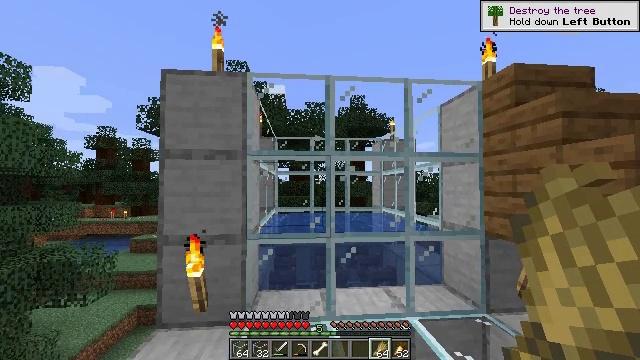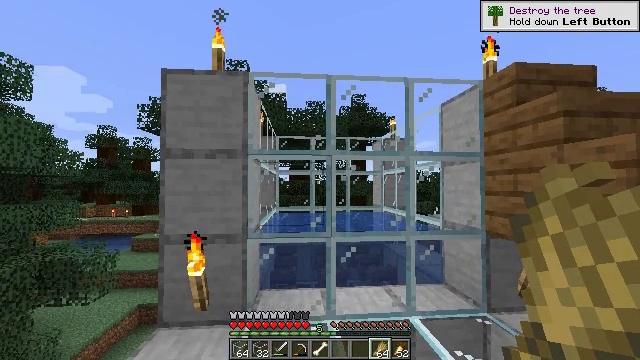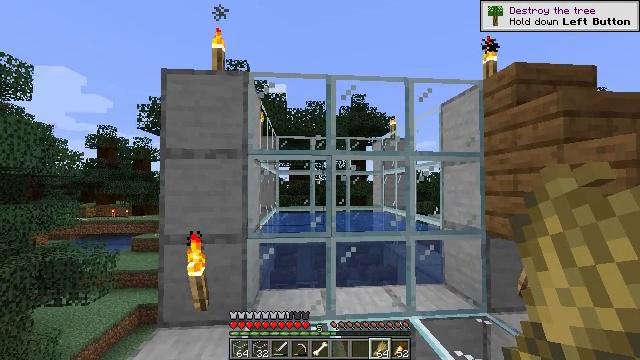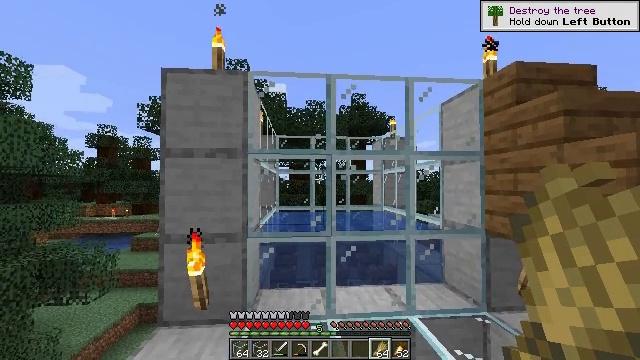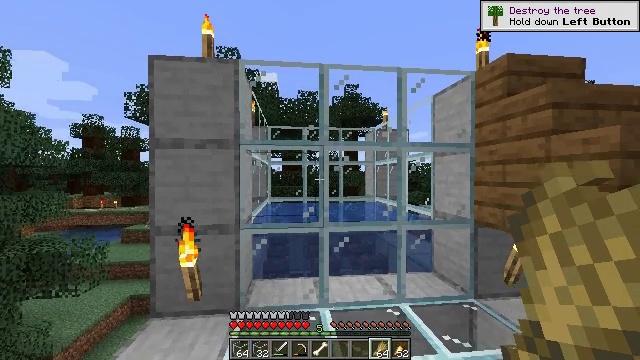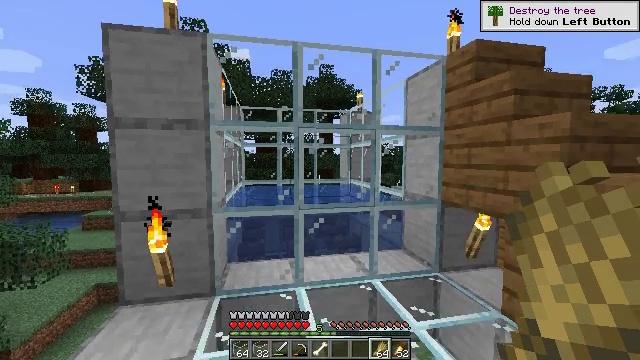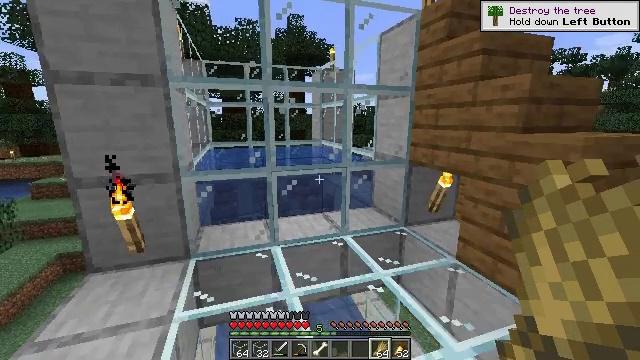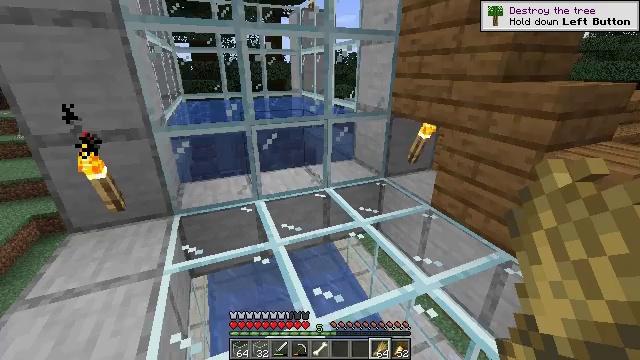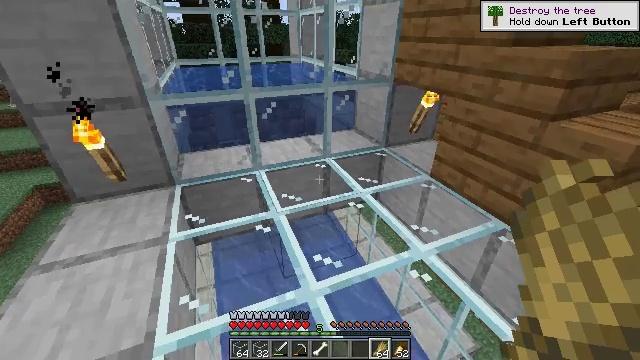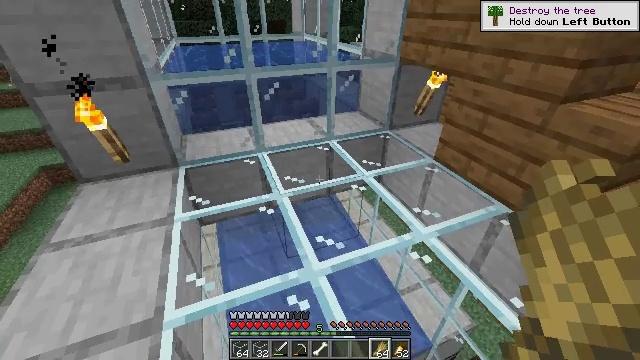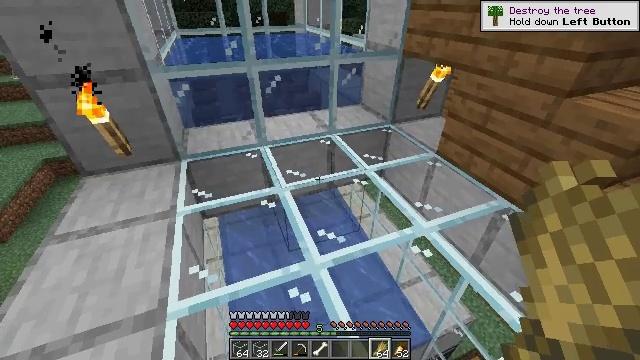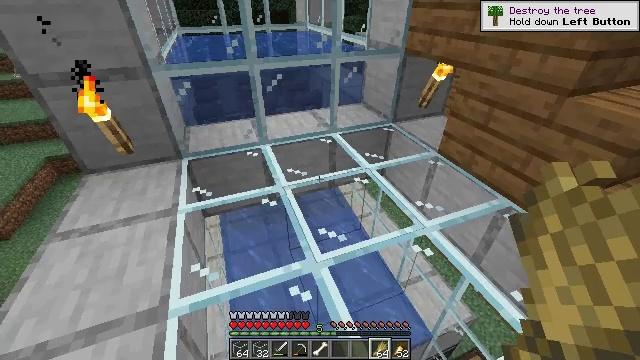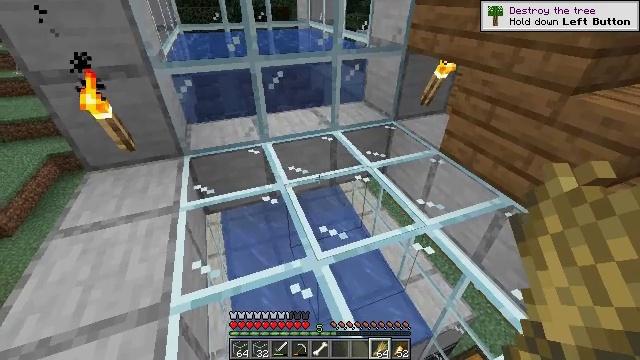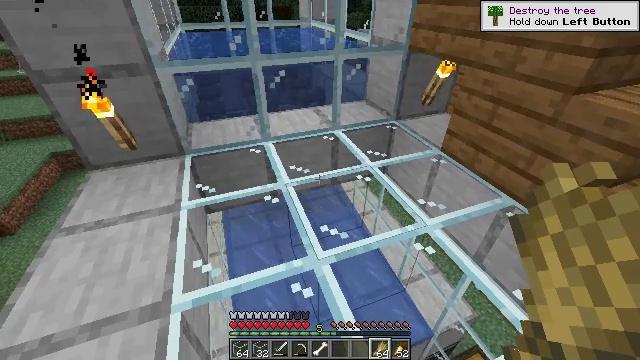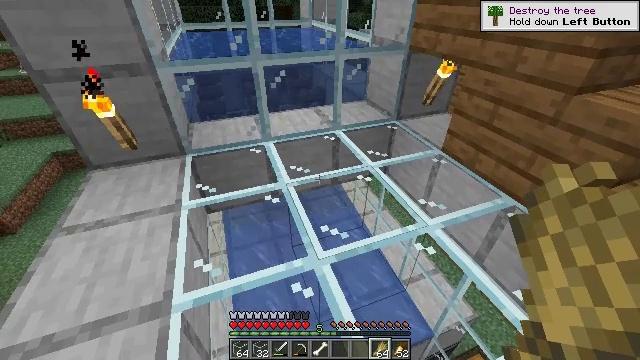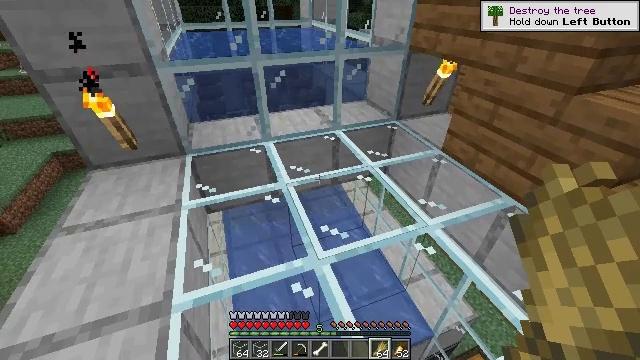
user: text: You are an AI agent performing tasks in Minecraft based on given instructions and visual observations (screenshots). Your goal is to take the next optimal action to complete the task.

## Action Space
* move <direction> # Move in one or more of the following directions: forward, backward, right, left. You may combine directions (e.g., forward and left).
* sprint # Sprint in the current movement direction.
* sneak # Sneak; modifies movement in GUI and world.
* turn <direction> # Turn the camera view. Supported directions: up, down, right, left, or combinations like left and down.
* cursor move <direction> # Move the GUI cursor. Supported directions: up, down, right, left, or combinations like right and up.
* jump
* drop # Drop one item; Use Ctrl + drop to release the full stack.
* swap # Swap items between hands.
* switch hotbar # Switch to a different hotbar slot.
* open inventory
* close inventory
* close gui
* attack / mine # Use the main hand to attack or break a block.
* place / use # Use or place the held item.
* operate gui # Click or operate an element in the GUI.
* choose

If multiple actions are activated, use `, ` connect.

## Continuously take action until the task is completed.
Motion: motion action
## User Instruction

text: Mine the spruce fence.
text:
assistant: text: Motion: no_op
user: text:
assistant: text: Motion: no_op
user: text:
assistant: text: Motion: no_op
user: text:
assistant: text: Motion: turn right and down
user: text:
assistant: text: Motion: turn right and down
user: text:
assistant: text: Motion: turn right and down
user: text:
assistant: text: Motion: turn right and down
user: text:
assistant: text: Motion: turn down
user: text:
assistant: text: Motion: turn down
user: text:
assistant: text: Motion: turn down
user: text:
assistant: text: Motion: no_op
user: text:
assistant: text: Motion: no_op
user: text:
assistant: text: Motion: no_op
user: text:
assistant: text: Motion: no_op
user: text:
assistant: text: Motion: no_op
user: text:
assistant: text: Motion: no_op
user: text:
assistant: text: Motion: no_op
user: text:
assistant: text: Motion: no_op
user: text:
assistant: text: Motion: no_op
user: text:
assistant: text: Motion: no_op
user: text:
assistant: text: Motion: no_op
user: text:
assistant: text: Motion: no_op
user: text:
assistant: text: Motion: no_op
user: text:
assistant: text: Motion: no_op
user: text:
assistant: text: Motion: no_op
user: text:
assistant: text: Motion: no_op
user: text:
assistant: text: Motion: no_op
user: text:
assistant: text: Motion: no_op
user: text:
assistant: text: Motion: no_op
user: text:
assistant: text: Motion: no_op